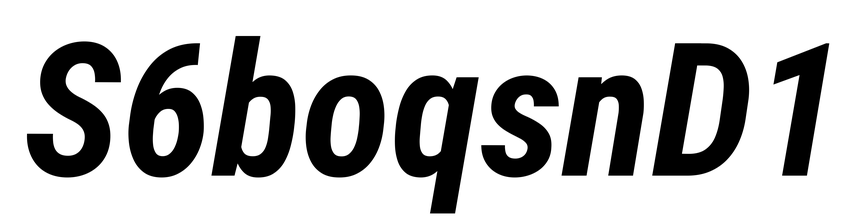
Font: Roboto-Italic_Condensed_Bold_Italic